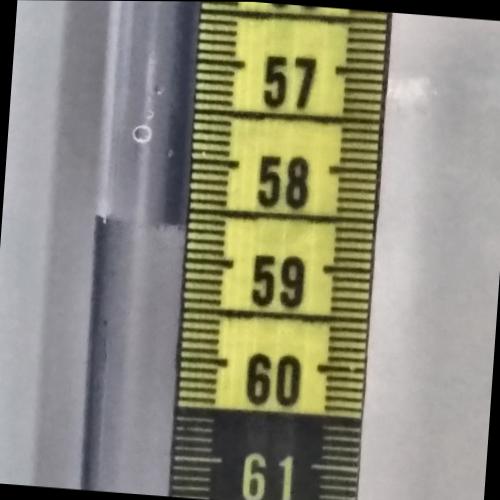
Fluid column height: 58.7 cm